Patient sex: M
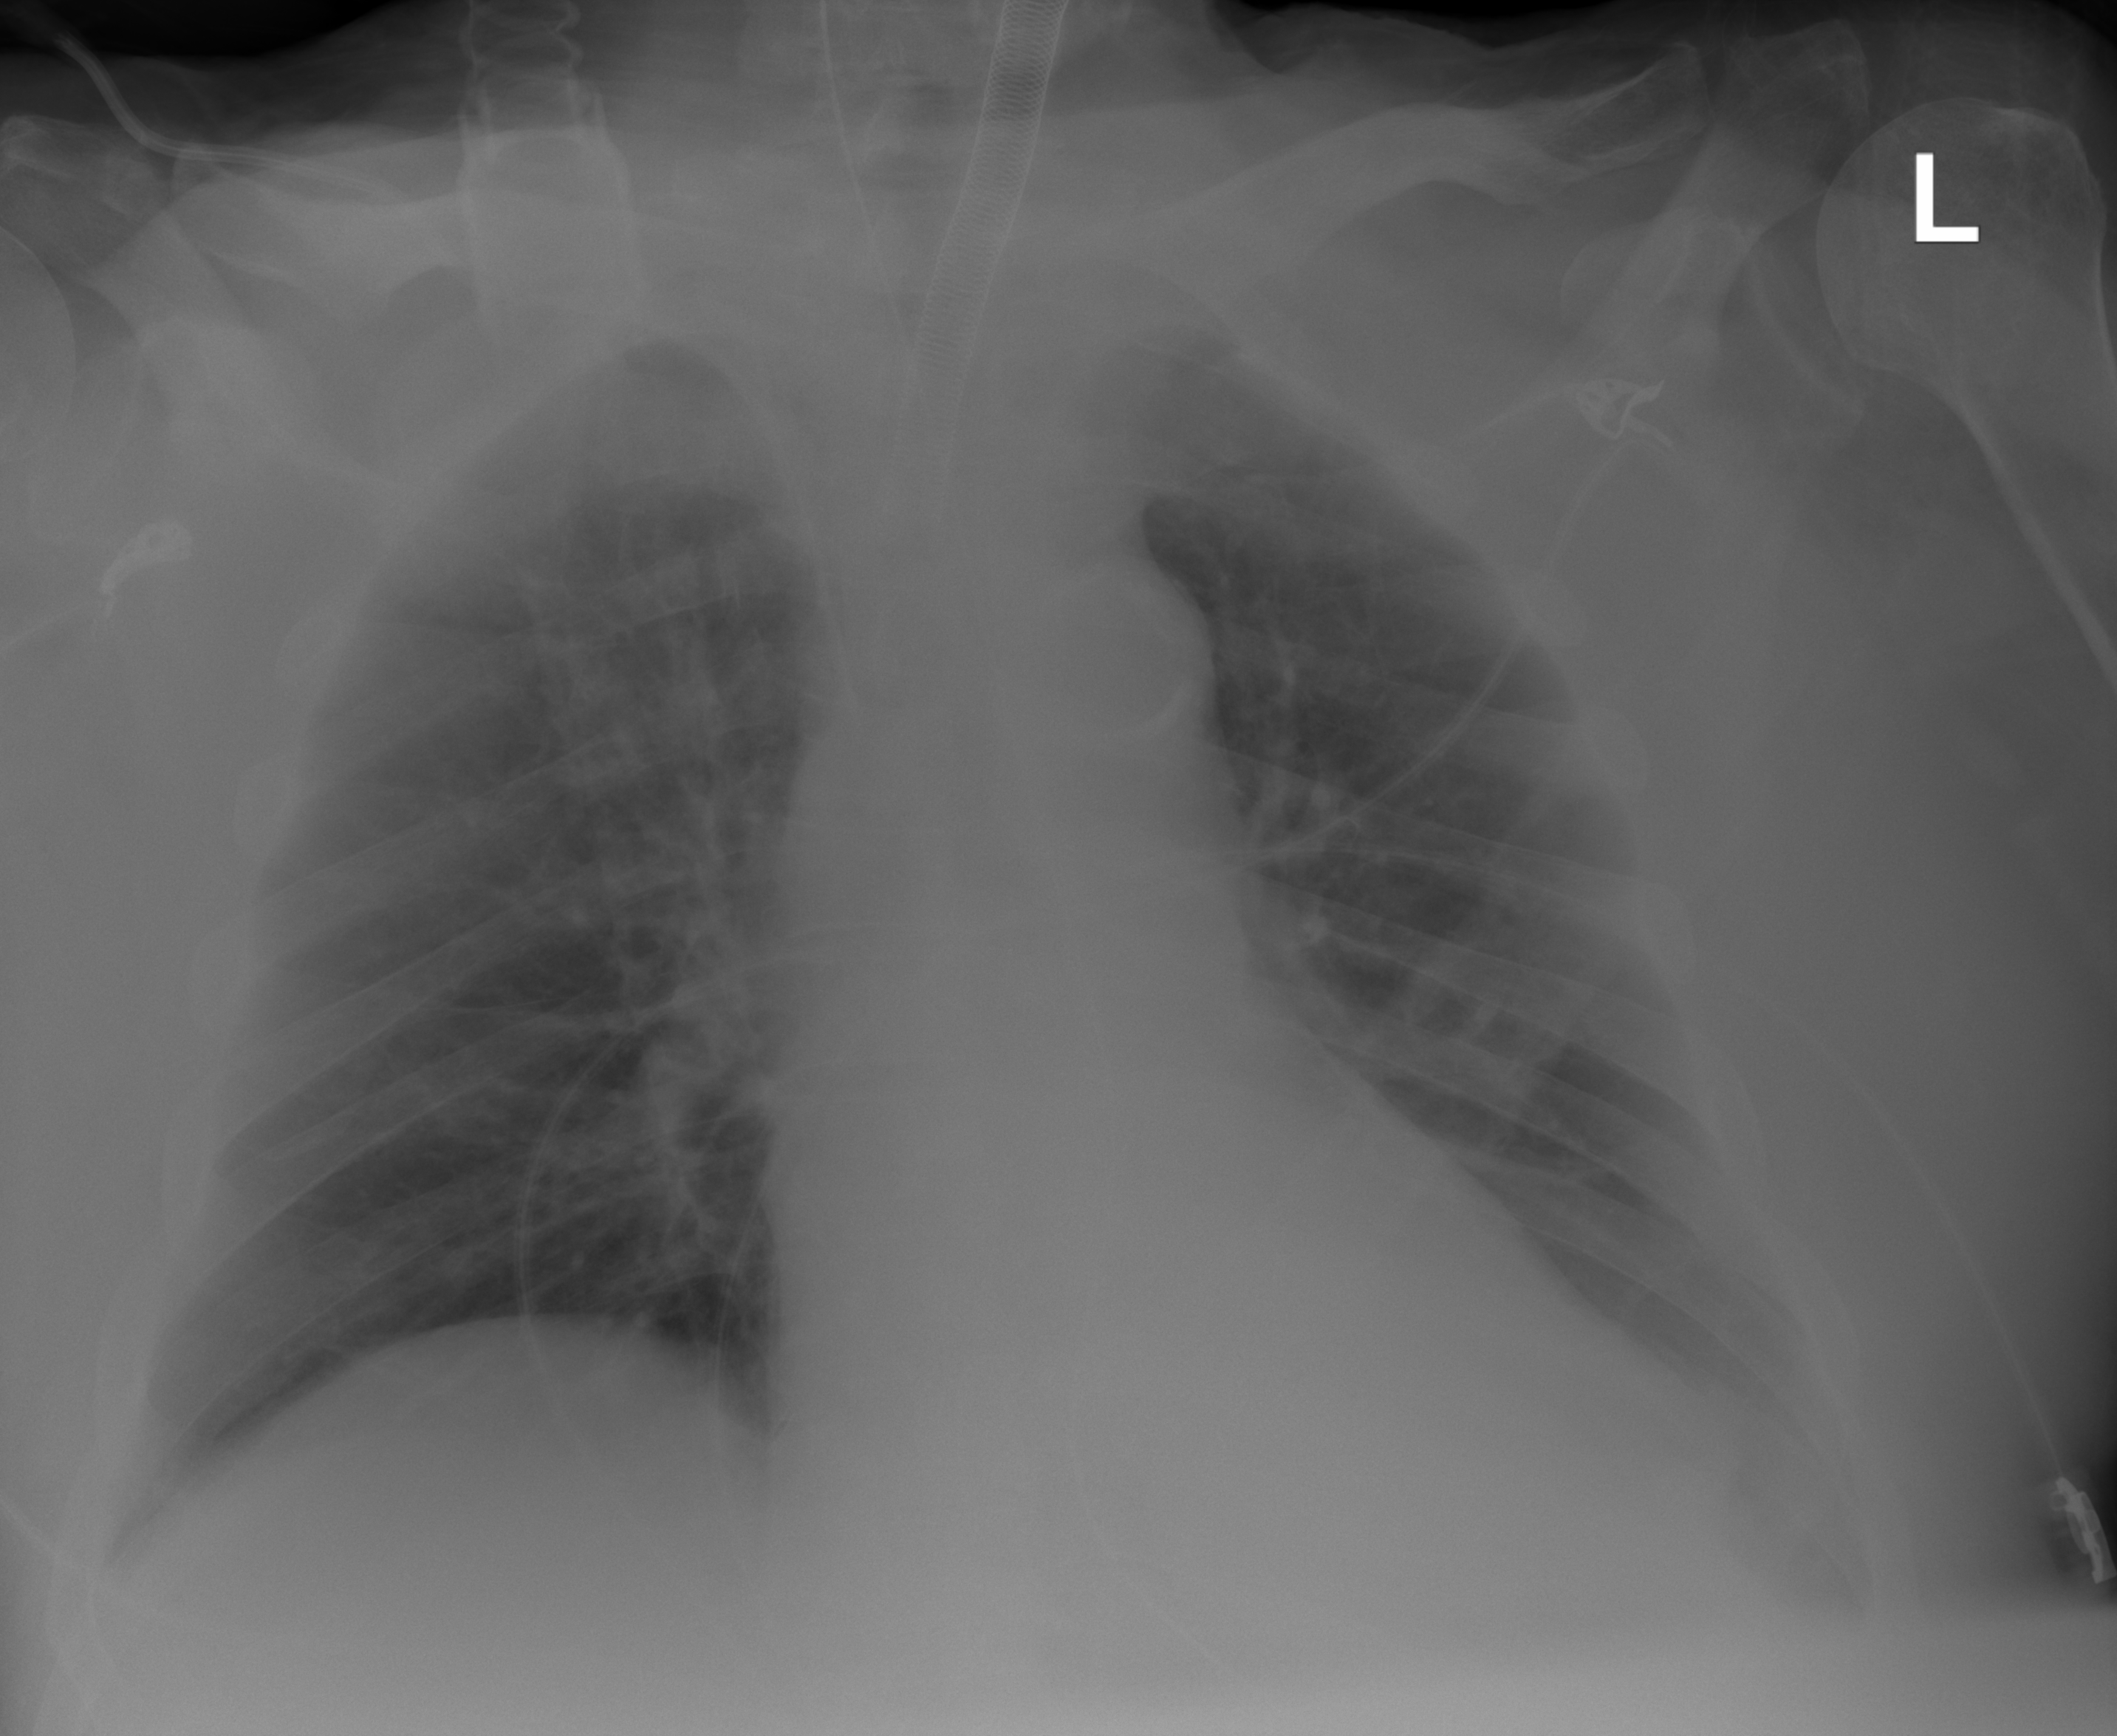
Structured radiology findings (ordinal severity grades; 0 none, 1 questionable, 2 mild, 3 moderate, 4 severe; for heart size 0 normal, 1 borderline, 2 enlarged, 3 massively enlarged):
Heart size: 0
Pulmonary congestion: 2
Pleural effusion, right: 0
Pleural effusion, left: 2
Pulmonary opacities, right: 0
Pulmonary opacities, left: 0
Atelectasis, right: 0
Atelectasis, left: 2